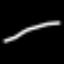
Label: line